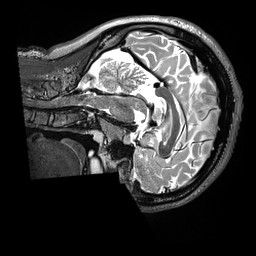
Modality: T2w
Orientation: sagittal
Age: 22
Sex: female
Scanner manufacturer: siemens
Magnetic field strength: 3 T
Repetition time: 3.2 s
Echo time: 0.564 s